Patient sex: M
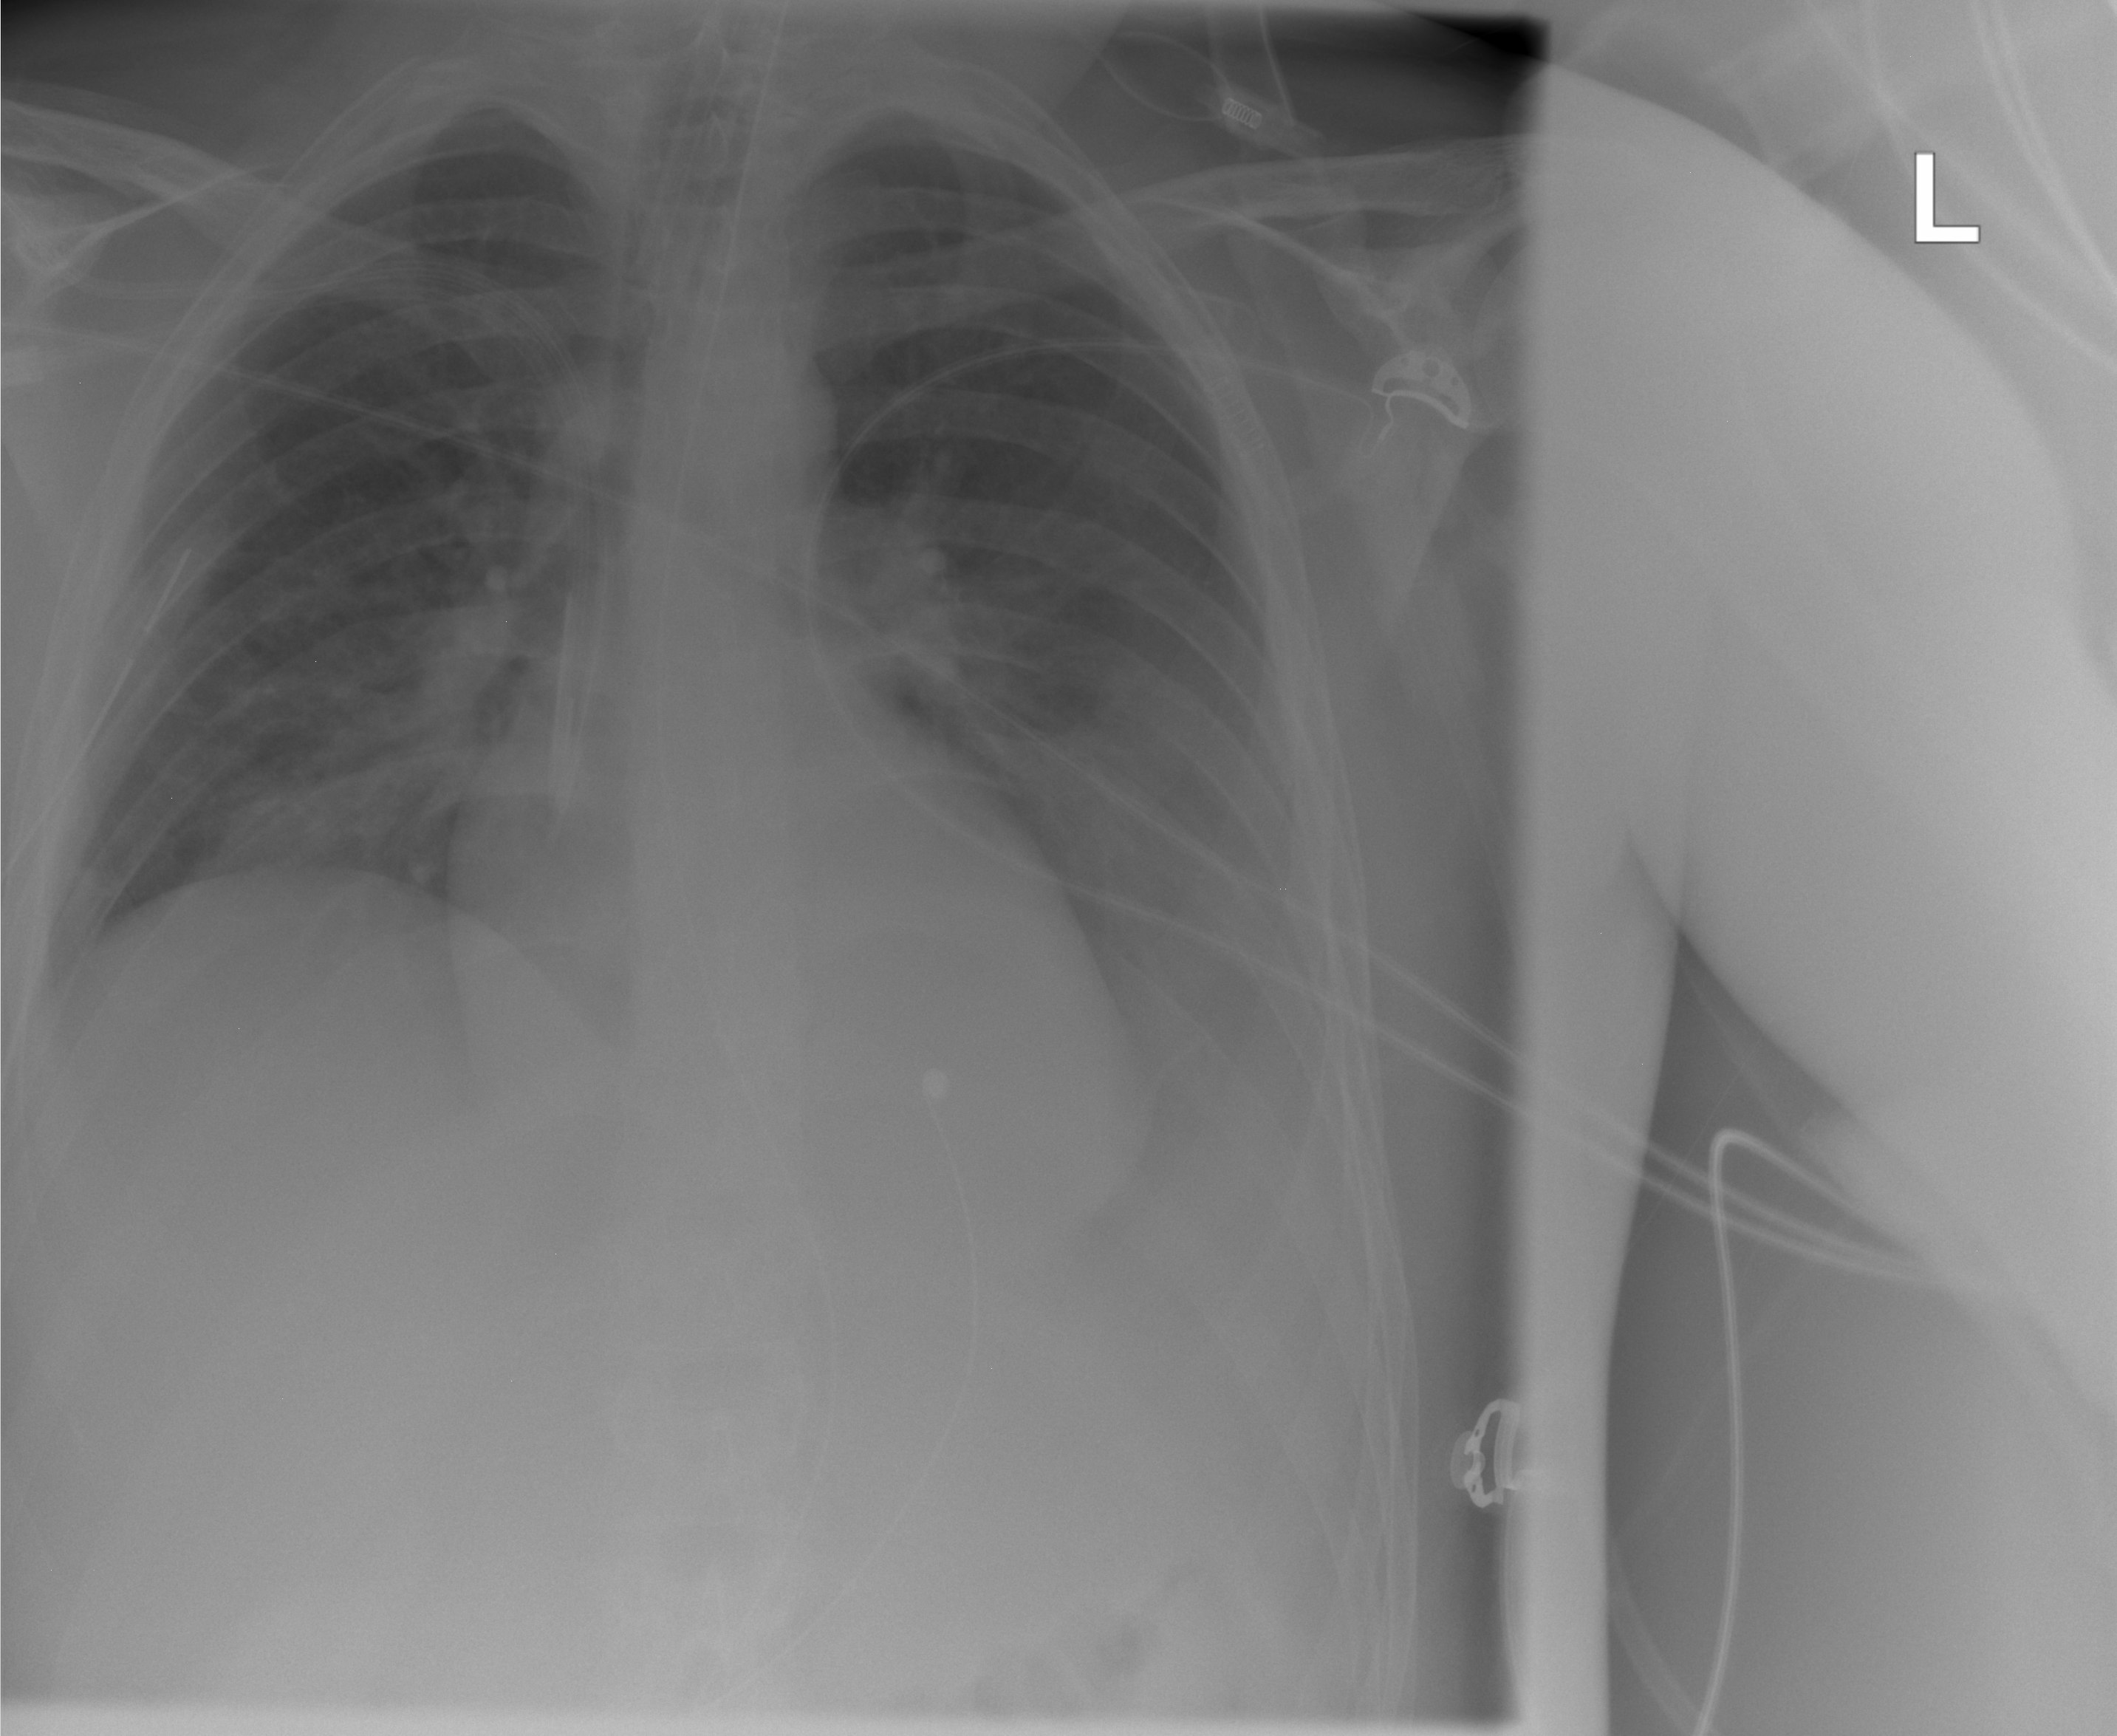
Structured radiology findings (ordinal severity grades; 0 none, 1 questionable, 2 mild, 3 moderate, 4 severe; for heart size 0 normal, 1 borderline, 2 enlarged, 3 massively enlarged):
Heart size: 0
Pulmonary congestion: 1
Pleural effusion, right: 0
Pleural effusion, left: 3
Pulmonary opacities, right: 2
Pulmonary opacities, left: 0
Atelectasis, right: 0
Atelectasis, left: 2